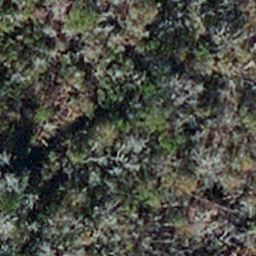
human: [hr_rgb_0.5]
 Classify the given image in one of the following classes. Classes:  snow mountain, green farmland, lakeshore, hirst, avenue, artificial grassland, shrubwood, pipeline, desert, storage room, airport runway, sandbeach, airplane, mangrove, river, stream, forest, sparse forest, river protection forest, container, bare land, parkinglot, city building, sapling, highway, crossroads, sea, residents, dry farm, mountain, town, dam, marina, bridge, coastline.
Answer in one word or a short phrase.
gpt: sapling